七年级 · 计数
某地区经过一年的新农村建设, 农村的经济收入增加了一倍, 实现翻番, 为更好地了解该地区农村的经济收入变化情况, 统计了该地区新农村建设前后农村的经济收入构成比例, 得到扇形统计图如图所示:

建设前经济收人构成情况

建设后经济收人构成情况

则下面结论中不正确的是 ( )

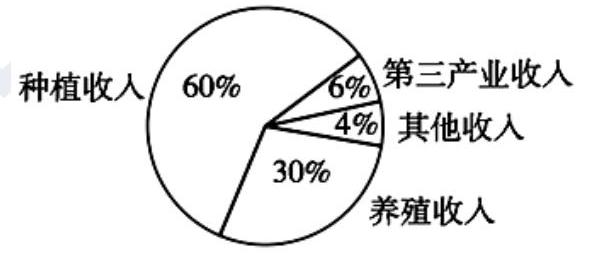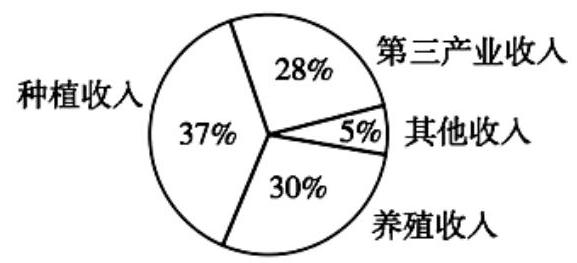
A. 新农村建设后, 养殖收入与第三产业收入的总和超过了经济收入的一半

B. 新农村建设后, 其他收入增加了一倍以上

C. 新农村建设后, 养殖收入增加了一倍

D. 新农村建设后, 种植收入减少

答案: D
解析: 【答案】D

【解析】[分析]

设建设前经济收入为 $a$, 建设后经济收入为 $2 a$. 通过选项逐一分析新农村建设前后, 经济收入情况, 利用数据推出结果.

本题主要考查扇形统计图的应用, 设元根据已知数据依次求出所需结果进行比对是本题解题关键.

[详解]

解: 设建设前经济收入为 $a$, 建设后经济收入为 $2 a$.

A.建设后, 养殖收入与第三产业收入总和为 $30 \%+28 \%=58 \%>50 \%$, 故 A 项正确;

B.建设后, 其他收入为 $5 \% \times 2 a=10 \% a$,

建设前, 其他收入为 $4 \% a$,

故 $10 \% a \div 4 \% a=2.5>2$, 故 $B$ 项正确;

C.建设后, 养殖收入为 $30 \% \times 2 a=60 \% a$,

建设前, 养殖收入为 $30 \% a$,

故 $60 \% a \div 30 \% a=2$, 故 C 项正确;

D. 种植收入 $37 \% \times 2 a-60 \% a=14 \% a>0$,

故建设后, 种植收入增加, 故 $D$ 项错误.

故选 $D$.